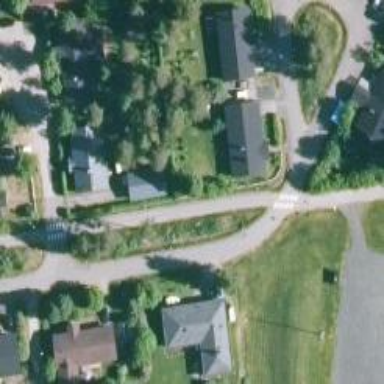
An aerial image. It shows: Cycleway.